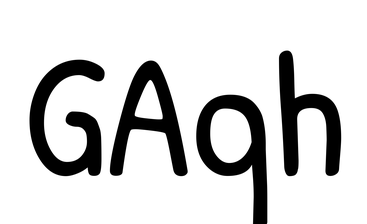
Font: PatrickHand-Regular